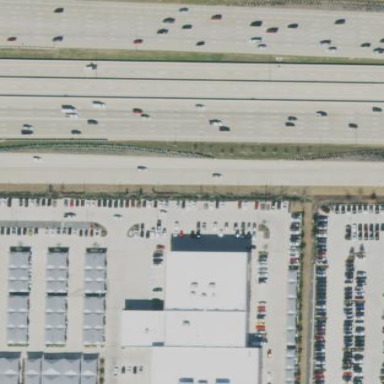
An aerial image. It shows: Retail building with car shop.